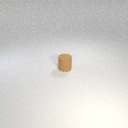
small brown rubber cylinder